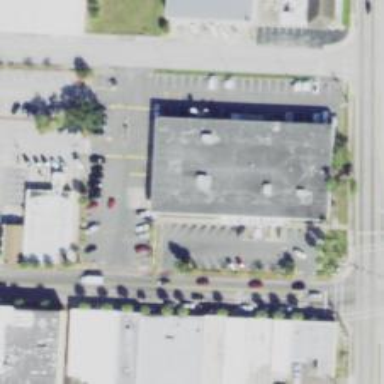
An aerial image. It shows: Post office.